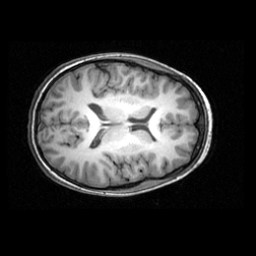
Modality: T1w
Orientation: axial
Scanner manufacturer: ge
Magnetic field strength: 3 T
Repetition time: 0.009036 s
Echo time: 0.00184 s